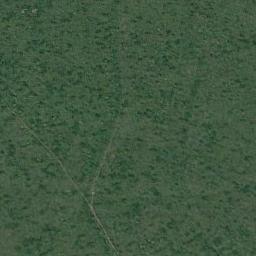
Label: meadow